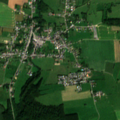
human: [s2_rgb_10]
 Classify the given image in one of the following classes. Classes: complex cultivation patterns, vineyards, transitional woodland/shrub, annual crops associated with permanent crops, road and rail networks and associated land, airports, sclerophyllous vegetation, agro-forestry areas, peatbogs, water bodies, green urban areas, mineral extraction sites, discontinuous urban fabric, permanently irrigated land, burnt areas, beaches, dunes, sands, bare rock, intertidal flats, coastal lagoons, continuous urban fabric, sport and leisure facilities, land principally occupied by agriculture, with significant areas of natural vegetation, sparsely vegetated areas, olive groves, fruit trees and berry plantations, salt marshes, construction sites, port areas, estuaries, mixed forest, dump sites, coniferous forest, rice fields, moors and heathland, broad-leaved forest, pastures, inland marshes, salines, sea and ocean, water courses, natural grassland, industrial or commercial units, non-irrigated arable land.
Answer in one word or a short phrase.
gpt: discontinuous urban fabric, non-irrigated arable land, pastures, complex cultivation patterns, broad-leaved forest